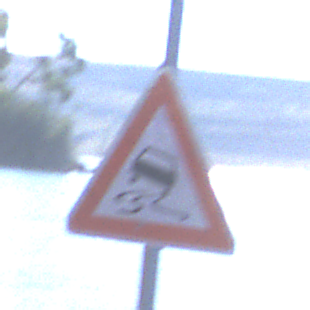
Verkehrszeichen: SchleuderOderRutschgefahr
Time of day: MorningAfternoon
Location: Outdoor (Nature)
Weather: Clear
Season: NotSpecified
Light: Natural